Field crop: tomato
Growth stage: 1
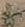
Species: solanum